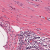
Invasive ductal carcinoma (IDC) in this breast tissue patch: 0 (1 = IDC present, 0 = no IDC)